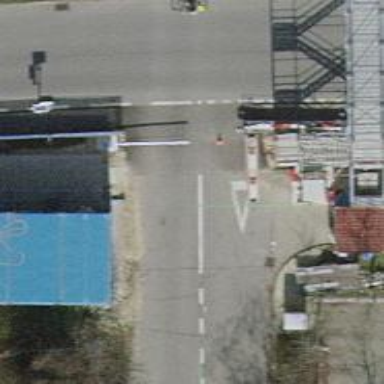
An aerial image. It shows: Lift gate barrier.